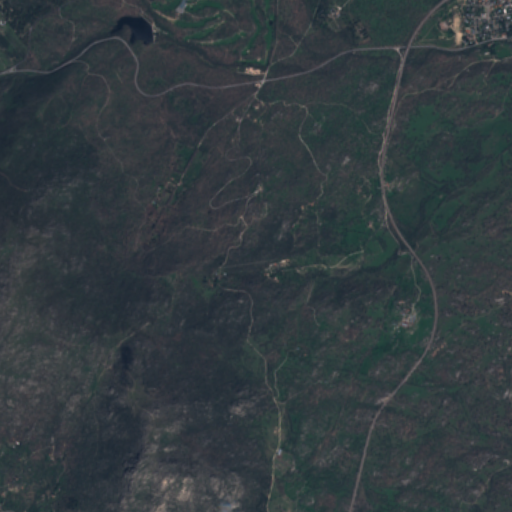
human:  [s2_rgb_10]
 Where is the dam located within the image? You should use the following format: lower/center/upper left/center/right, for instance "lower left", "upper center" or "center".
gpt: The dam is located in the upper left of the image.
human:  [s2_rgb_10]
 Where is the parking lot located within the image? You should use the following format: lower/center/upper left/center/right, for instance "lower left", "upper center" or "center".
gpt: The parking lot is located in the upper center of the image.
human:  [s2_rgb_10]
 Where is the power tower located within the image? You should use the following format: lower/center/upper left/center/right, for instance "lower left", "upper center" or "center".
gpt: The power tower is located in the lower right of the image.
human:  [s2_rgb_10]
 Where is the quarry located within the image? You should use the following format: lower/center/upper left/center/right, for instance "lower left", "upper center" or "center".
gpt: There is no quarry in the image.